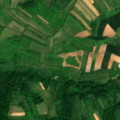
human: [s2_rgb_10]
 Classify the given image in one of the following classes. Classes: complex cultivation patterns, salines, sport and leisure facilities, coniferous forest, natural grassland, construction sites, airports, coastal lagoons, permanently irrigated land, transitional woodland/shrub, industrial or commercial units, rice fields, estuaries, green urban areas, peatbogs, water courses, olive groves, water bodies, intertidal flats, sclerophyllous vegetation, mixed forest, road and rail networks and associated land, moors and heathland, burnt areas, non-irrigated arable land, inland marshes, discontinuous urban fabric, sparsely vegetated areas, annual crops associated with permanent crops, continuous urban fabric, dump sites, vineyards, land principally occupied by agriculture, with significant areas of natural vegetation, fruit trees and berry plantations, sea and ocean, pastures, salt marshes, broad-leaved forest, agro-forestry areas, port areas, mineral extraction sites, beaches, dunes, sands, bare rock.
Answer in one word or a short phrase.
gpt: complex cultivation patterns, land principally occupied by agriculture, with significant areas of natural vegetation, broad-leaved forest, transitional woodland/shrub